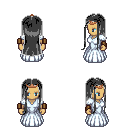
a pixel art fantasy rpg character, female body template, human, tanned skin, underdress, teal pants, gray extra-long hairstyle, bronze tiara, leather bracers, ghillies, four views (front, back, left, right), 2x2 character sprite sheet, small pixel art, hard edges, no anti-aliasing